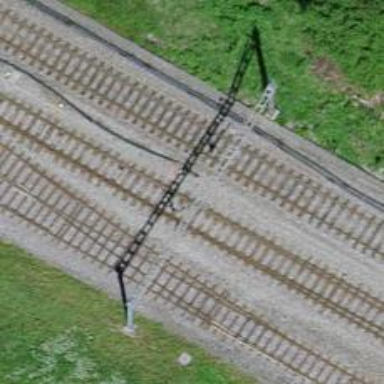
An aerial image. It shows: Railway switch.